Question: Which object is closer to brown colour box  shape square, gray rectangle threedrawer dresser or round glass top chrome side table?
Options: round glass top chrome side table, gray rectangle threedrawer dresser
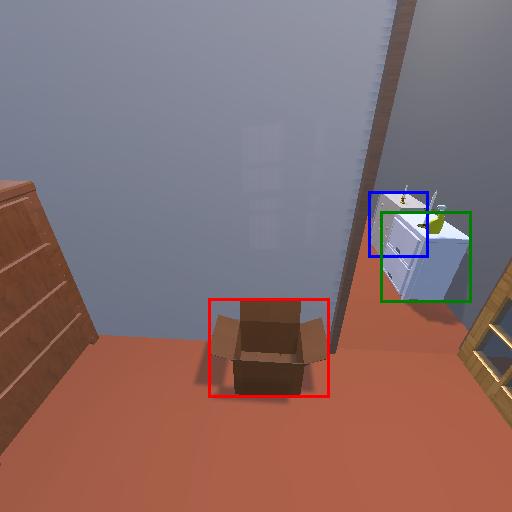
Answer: round glass top chrome side table